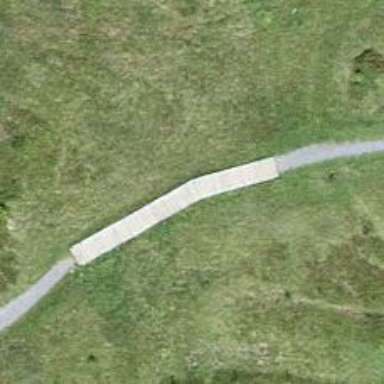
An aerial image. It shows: Boardwalk path crossing over the road.